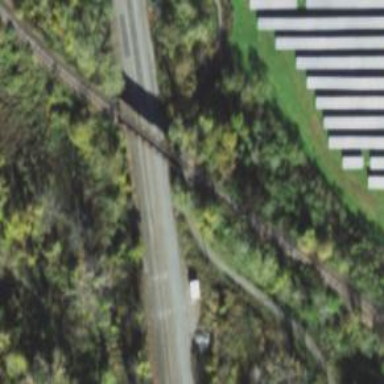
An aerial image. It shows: Disused railway bridge.